Field crop: tomato
Growth stage: 1
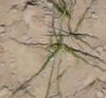
Species: cyperus